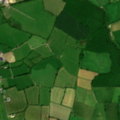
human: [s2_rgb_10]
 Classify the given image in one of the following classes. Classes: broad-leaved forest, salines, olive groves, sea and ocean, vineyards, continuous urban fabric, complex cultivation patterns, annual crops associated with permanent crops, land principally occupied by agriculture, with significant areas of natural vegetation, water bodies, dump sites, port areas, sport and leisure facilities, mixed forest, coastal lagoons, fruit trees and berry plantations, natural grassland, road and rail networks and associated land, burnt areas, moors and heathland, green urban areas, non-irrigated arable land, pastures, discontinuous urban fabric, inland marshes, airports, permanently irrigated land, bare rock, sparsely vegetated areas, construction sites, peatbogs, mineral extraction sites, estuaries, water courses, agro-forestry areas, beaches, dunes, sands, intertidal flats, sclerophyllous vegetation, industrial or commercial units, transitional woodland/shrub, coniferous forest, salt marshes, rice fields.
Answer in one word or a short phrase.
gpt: pastures, complex cultivation patterns, coniferous forest